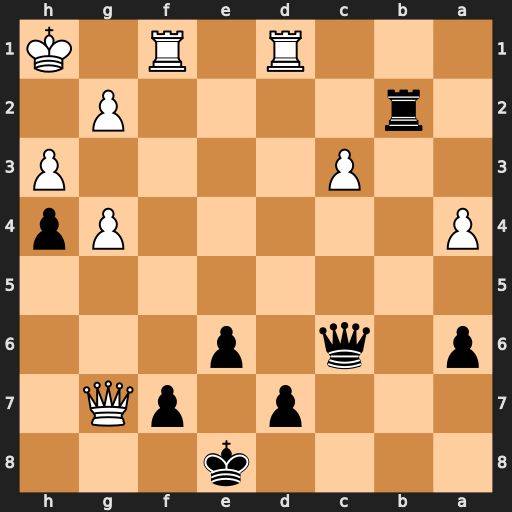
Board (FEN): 4k3/3p1pQ1/p1q1p3/8/P5Pp/2P4P/1r4P1/3R1R1K
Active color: b
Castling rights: -
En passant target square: -
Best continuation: Qxg2#